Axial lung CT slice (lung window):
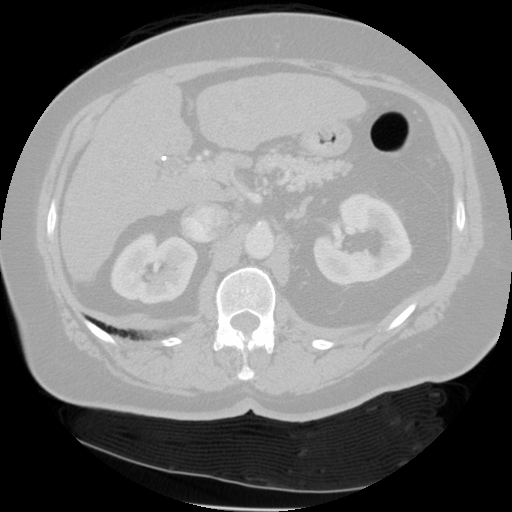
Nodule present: no